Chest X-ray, PA view. Patient: 54 years old, sex M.
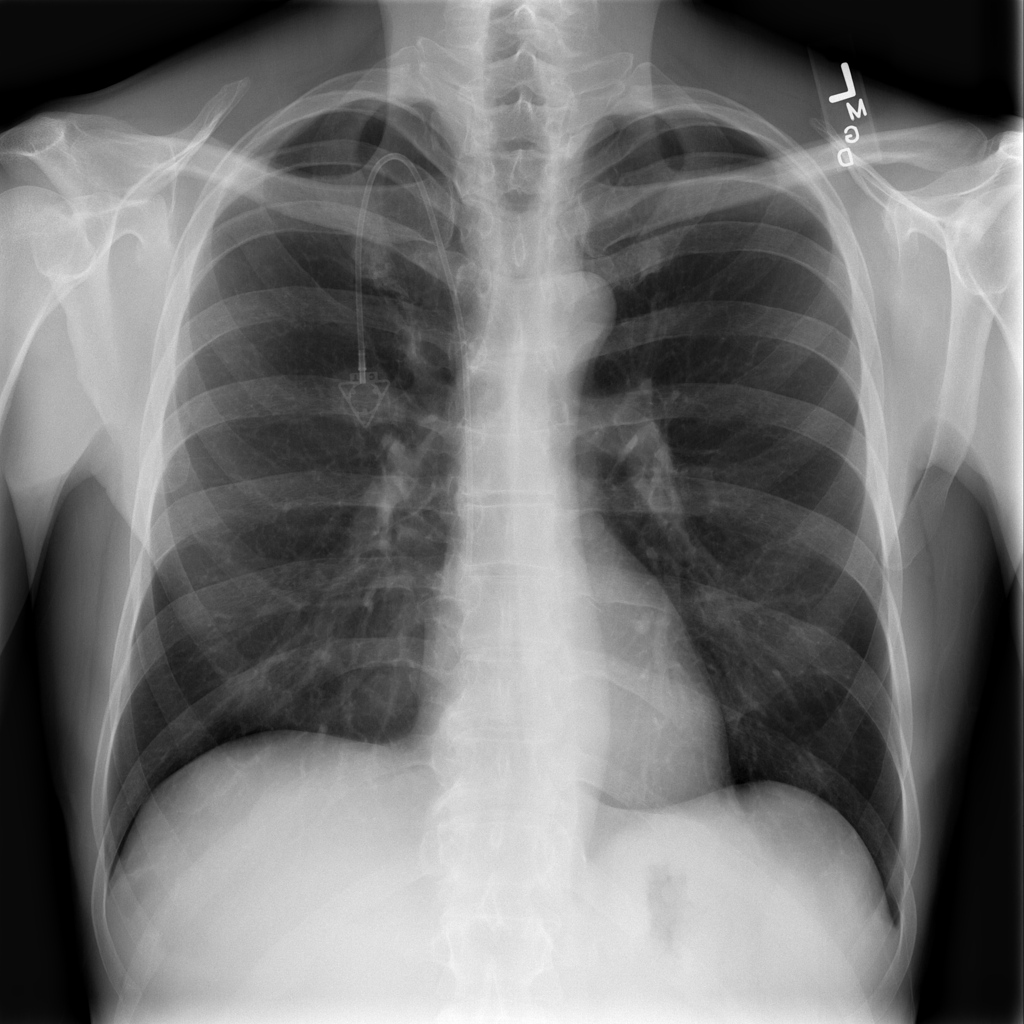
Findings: No Finding